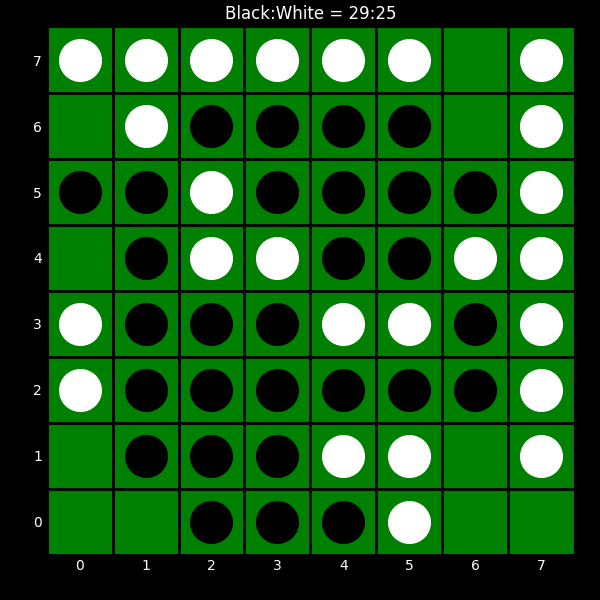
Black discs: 29
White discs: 25